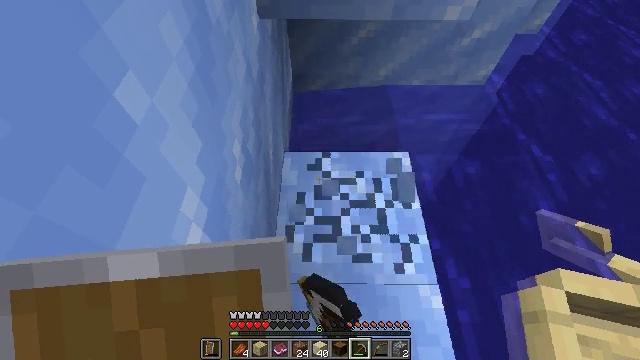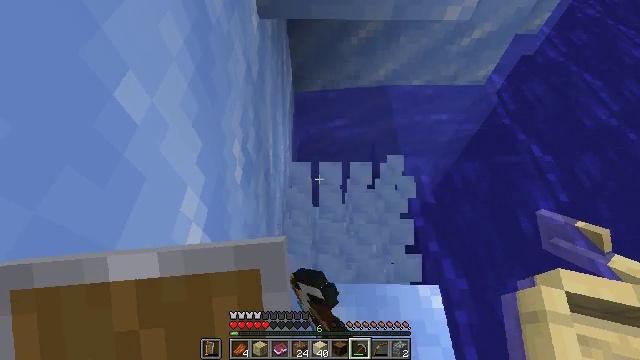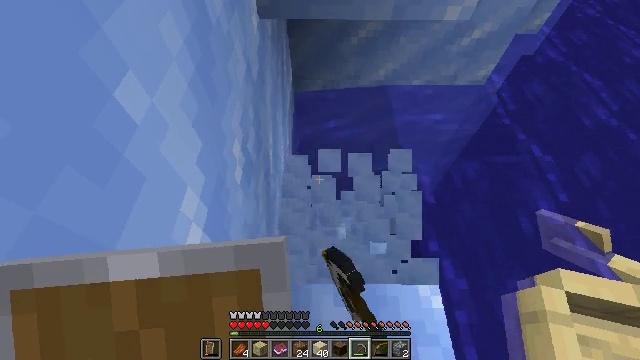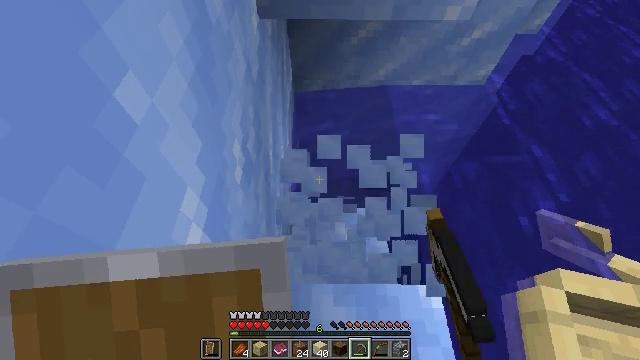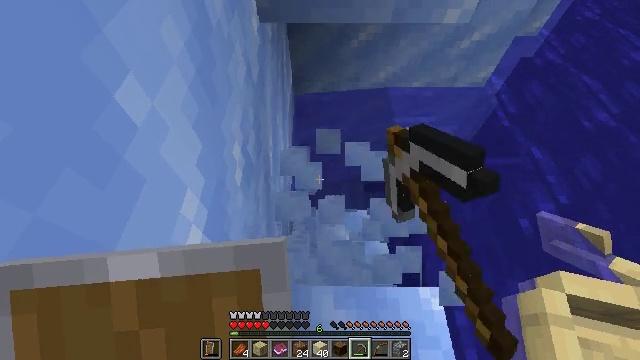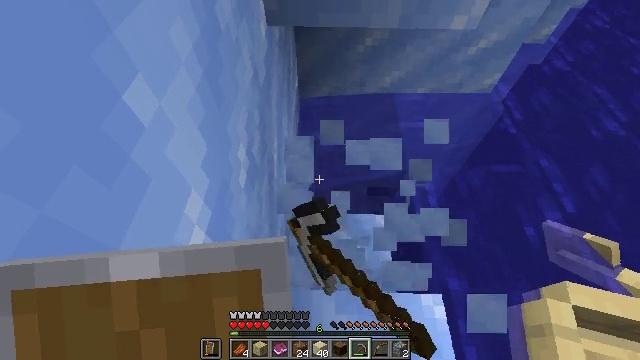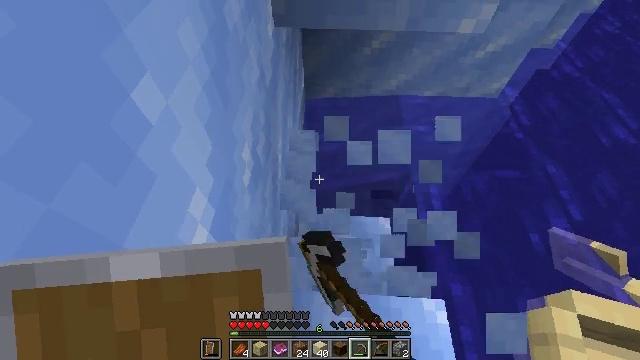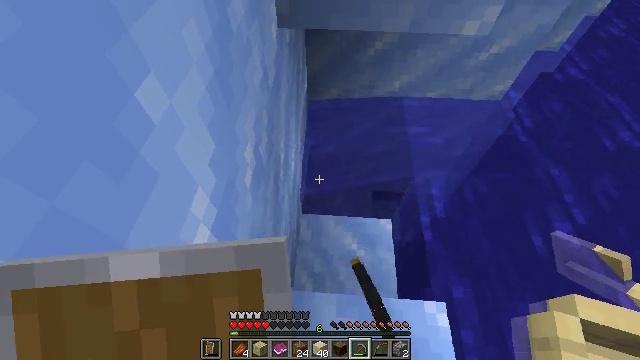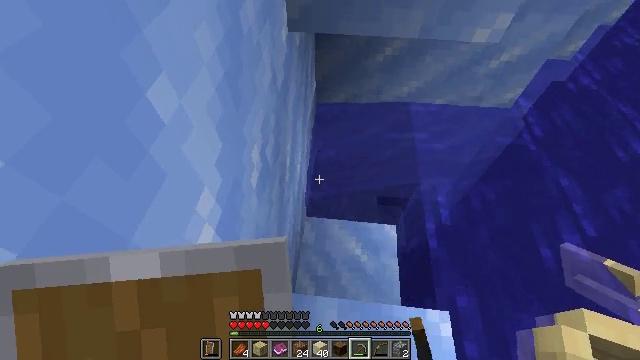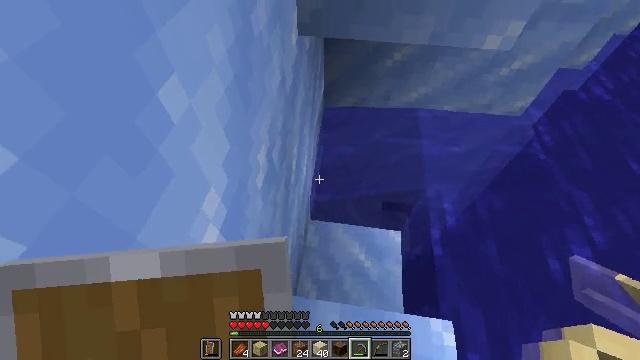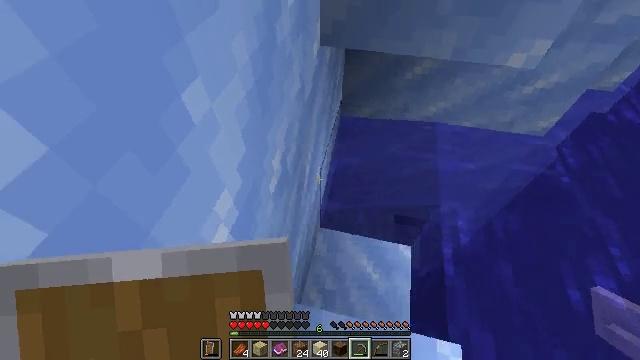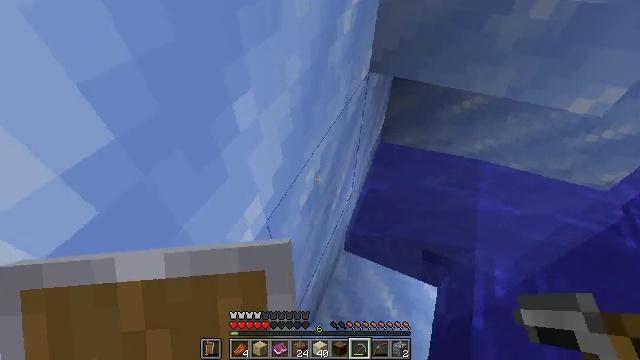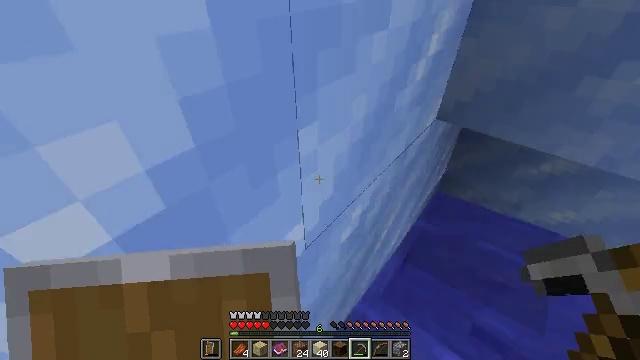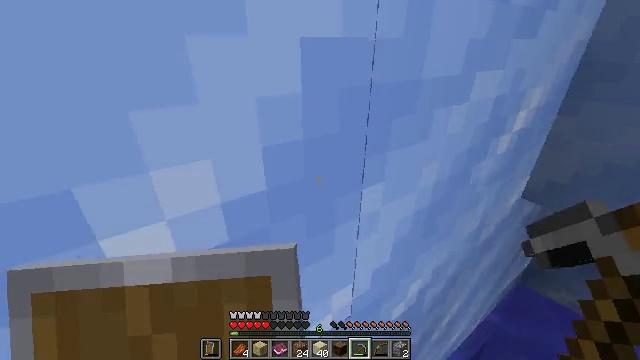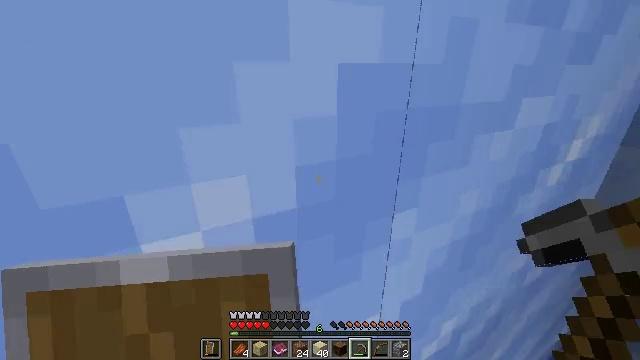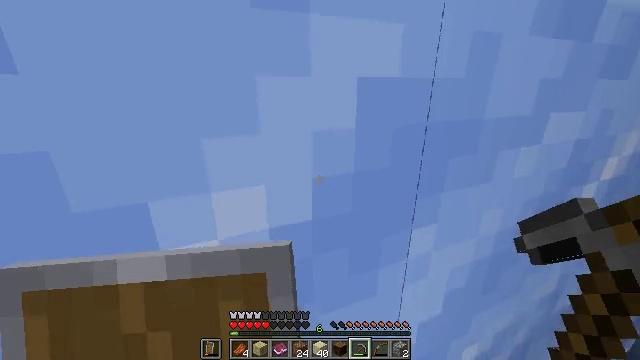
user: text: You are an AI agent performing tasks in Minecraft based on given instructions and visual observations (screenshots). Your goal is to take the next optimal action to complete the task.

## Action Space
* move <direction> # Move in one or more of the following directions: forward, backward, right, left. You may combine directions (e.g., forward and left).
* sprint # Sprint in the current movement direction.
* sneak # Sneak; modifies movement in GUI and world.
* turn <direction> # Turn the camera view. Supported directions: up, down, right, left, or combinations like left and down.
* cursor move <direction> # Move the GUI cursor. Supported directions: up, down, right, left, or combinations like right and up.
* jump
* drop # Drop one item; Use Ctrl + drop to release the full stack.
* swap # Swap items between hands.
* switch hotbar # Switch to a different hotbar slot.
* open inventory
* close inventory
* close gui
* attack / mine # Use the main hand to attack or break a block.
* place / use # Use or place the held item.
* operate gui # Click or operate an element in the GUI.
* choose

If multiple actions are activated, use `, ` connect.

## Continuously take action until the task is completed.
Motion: motion action
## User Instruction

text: Acquire packed ice by mining.
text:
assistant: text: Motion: attack / mine
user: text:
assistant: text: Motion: attack / mine
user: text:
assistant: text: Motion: attack / mine
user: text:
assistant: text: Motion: no_op
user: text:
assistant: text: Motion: turn left
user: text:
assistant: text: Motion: turn left
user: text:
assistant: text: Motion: no_op
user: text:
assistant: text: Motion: turn left
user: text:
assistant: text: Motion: turn left
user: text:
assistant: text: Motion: turn left and up
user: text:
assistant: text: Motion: turn left and up
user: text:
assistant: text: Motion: turn left and up
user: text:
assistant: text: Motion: turn left and up
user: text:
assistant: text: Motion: turn left and up
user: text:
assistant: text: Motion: turn left and up
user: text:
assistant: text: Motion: turn left
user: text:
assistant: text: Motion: attack / mine
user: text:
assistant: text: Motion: attack / mine
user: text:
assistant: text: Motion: turn left and up, attack / mine
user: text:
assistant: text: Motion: turn left and up, attack / mine
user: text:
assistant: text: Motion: turn up, attack / mine
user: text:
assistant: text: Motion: turn up, attack / mine
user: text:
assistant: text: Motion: attack / mine
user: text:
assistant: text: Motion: attack / mine
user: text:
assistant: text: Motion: attack / mine
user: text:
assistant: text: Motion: attack / mine
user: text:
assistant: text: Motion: attack / mine
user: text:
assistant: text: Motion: attack / mine
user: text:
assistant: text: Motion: attack / mine
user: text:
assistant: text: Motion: attack / mine